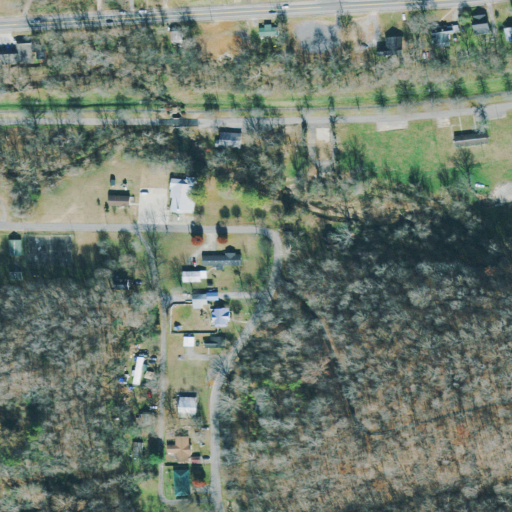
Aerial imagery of valley in Tennessee named Owl Hollow containing deciduous forest, open development, low intensity development, medium intensity development, mixed forest, and pasture